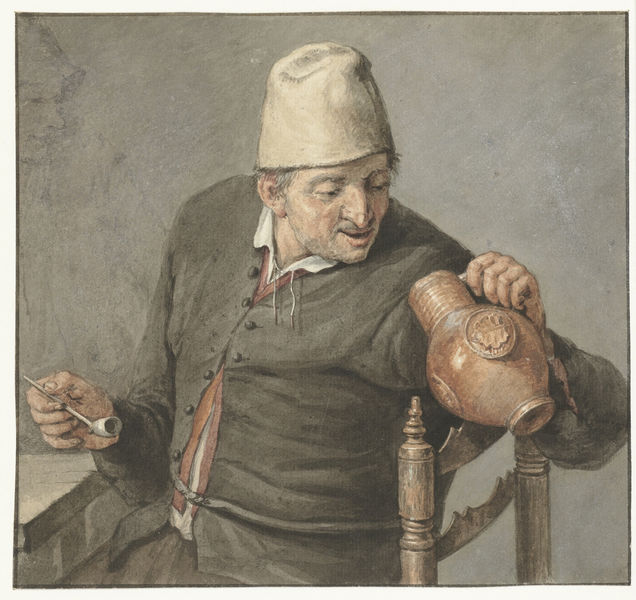
Titel: Roker, kijkend in een kruik
Künstler: Cornelis Dusart
Standort: Amsterdam
Institution: Rijksmuseum
Schlagwörter: hand, mann, getränk, hut, nase, stuhl, tisch, bart, hemd, jacke, kappe, trinken, kragen, möbel, kanne, keramik, krug, kopfbedeckung, lehne, pfeife, rauchen, knöpfe, weste, bierkrug, applikation, gedrechselt, steinzeug, meerschaumpfeife, tonpfeife